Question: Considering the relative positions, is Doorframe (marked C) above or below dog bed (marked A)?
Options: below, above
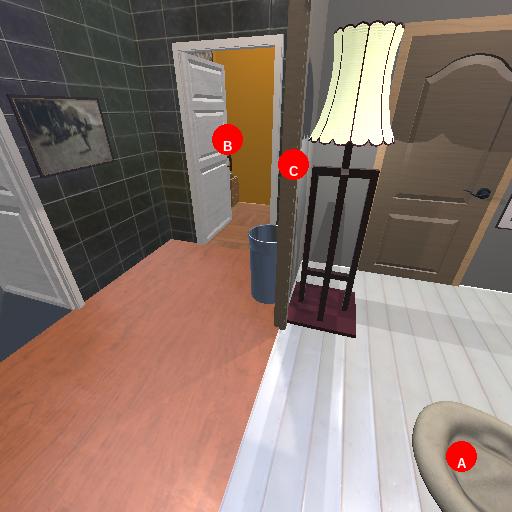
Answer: below